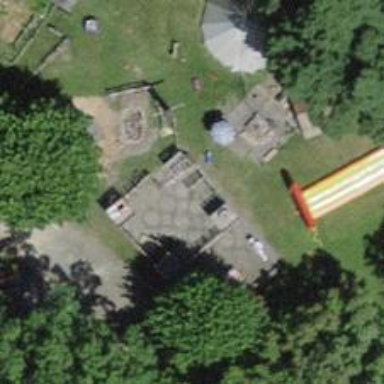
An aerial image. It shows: Playground area for leisure land.